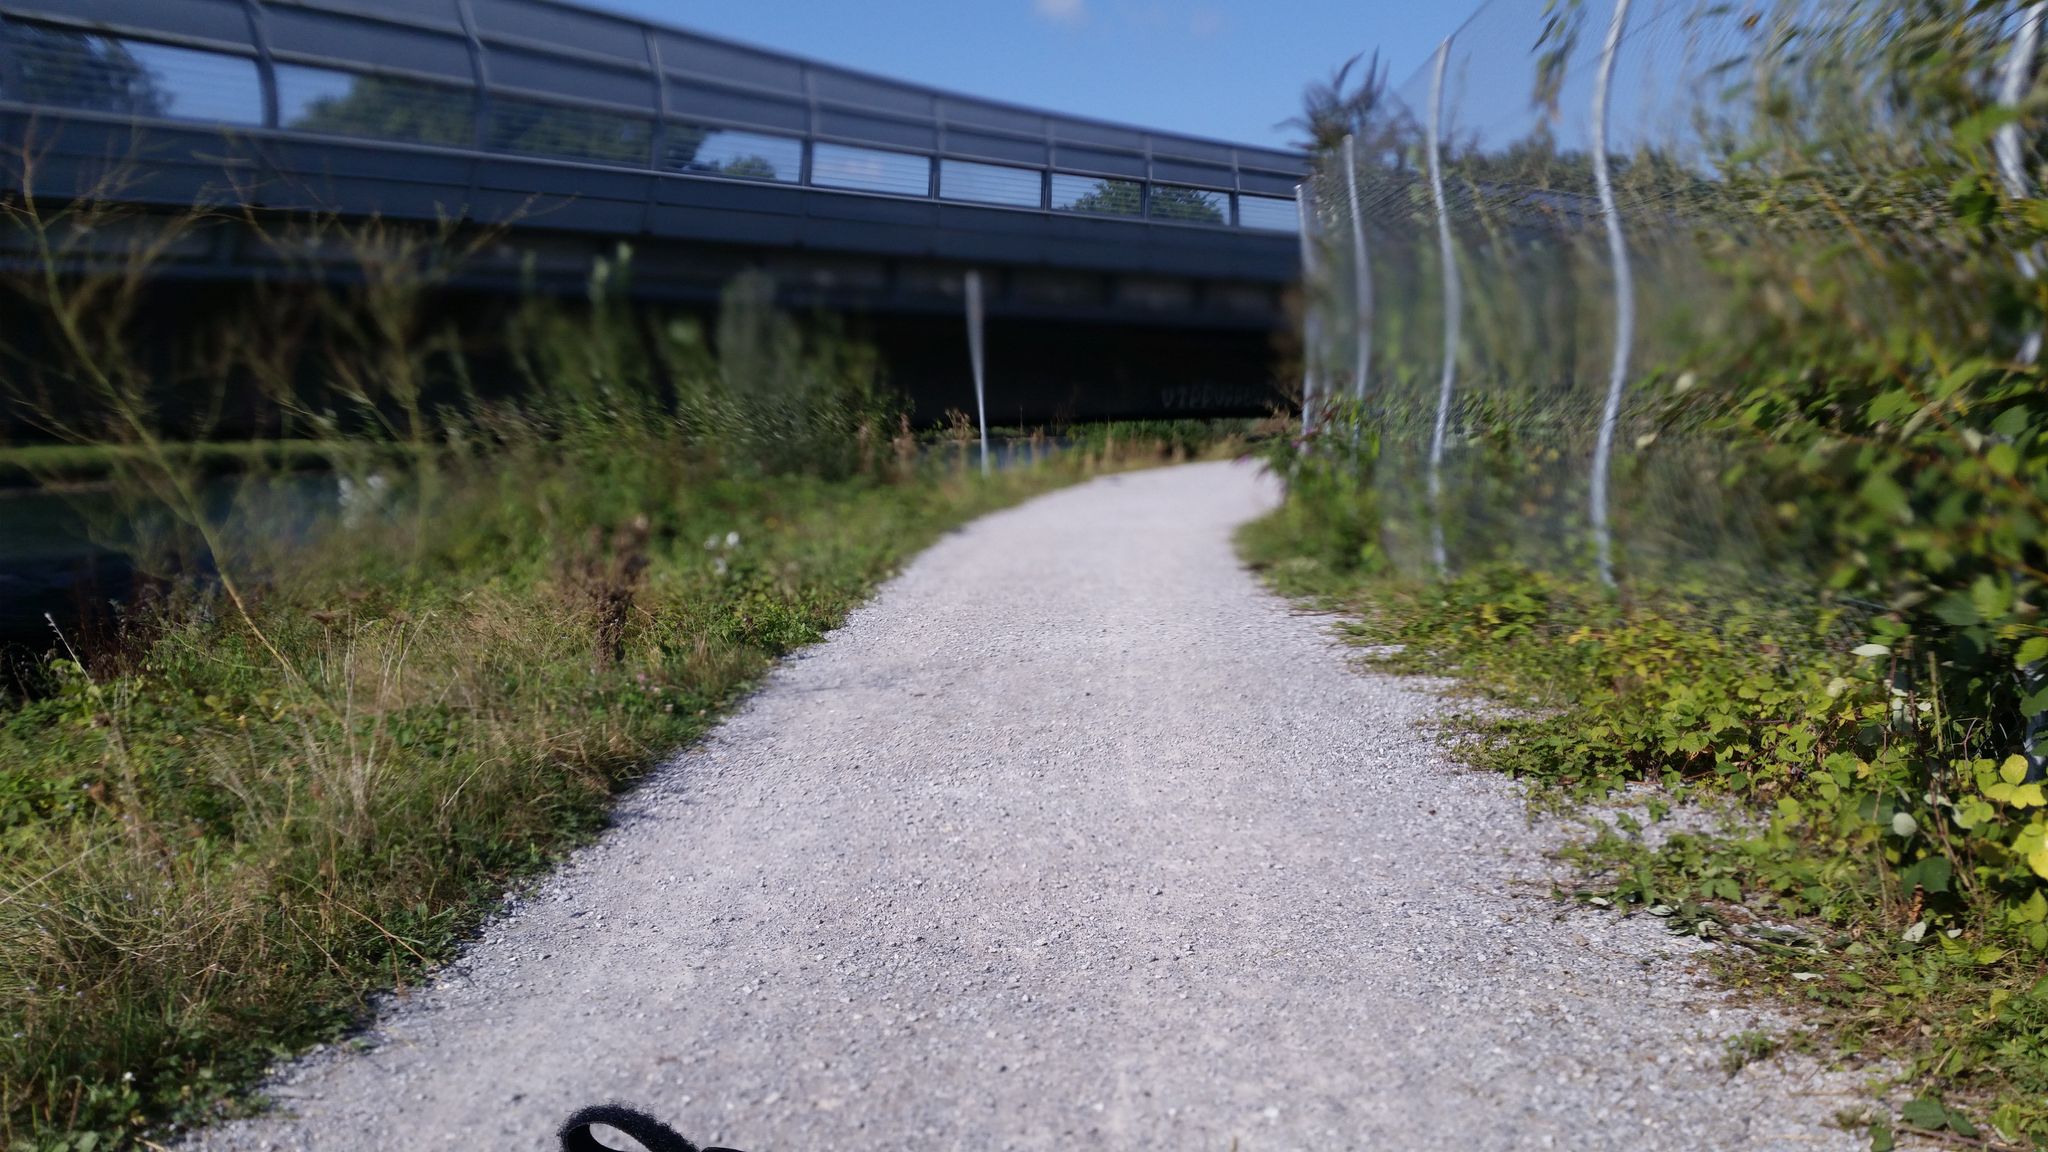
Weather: clear
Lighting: day
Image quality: good
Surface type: walking surface
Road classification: track, footway
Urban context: urban centre
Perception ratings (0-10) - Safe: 0.5, Lively: 1.35, Beautiful: 7.56, Boring: 7.06, Depressing: 1.26, Wealthy: 4.13